Interaction volume radius: 5 \u00c5
Interaction volume height: 15 \u00c5
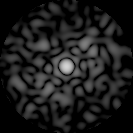
Disorder parameter: 0.8507